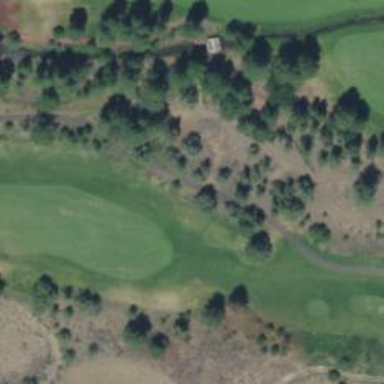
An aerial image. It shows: Path for both road and golf.